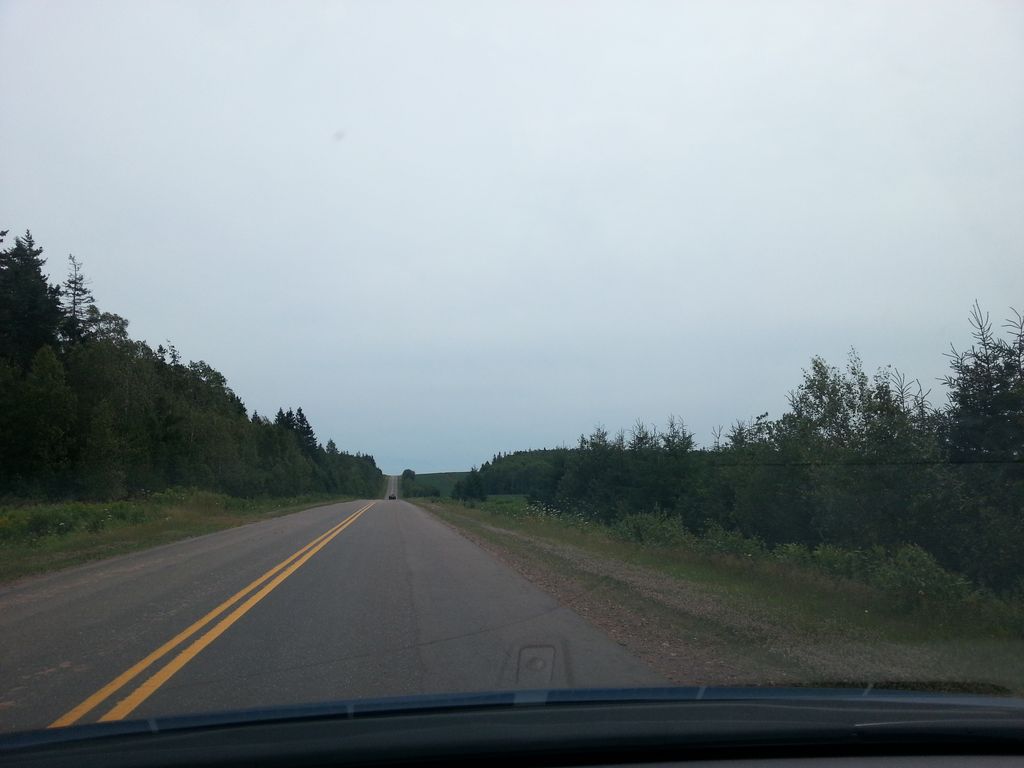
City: charlottetown